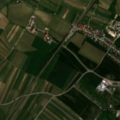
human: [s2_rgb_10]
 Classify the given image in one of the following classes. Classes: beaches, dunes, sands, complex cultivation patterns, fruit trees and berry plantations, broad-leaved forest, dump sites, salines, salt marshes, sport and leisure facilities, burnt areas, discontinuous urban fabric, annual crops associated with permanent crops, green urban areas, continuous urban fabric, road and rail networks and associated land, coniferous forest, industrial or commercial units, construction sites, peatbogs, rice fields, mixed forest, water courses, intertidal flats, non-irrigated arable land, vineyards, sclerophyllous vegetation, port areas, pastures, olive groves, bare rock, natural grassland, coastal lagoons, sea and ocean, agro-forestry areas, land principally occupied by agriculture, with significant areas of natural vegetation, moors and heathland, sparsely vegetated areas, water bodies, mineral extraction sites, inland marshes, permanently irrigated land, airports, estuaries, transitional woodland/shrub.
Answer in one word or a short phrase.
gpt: discontinuous urban fabric, industrial or commercial units, non-irrigated arable land, vineyards, land principally occupied by agriculture, with significant areas of natural vegetation